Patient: sex M, age 71
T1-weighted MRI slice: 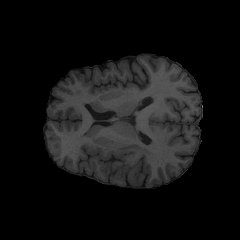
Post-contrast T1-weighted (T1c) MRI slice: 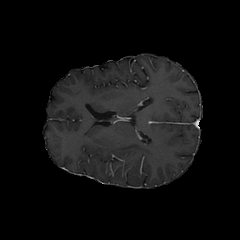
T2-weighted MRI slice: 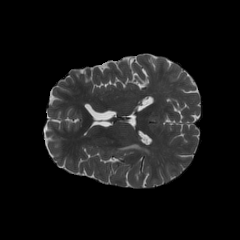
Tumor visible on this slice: yes
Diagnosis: Glioblastoma, IDH-wildtype
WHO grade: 4